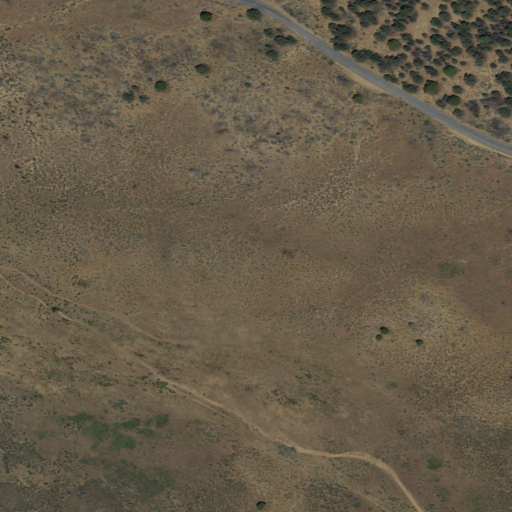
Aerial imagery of plain(s) in California named Big Pine Meadow containing shrub and open development